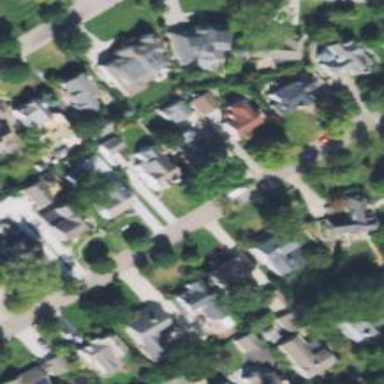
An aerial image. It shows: Residential driveway designated as service road.